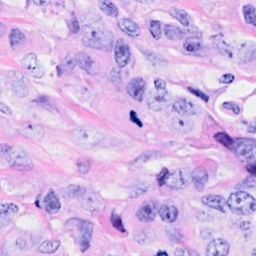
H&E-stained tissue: Breast